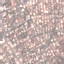
Land use / land cover: Residential